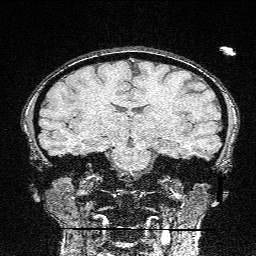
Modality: FLASH
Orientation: sagittal
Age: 23
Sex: female